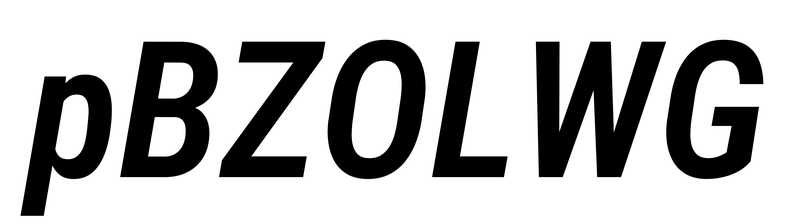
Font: Roboto-Italic_Condensed_SemiBold_Italic